Interaction volume radius: 5 \u00c5
Interaction volume height: 15 \u00c5
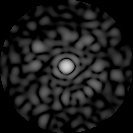
Disorder parameter: 0.8212